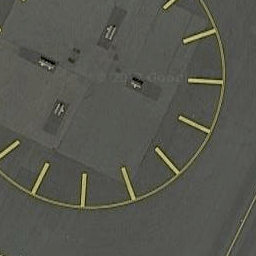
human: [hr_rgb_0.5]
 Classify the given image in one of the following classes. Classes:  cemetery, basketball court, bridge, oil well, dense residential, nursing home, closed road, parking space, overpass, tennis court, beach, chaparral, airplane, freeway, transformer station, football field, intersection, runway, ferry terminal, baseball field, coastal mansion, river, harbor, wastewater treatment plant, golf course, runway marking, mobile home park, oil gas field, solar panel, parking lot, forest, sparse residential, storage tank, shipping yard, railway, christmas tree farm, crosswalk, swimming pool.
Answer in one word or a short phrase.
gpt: runway marking